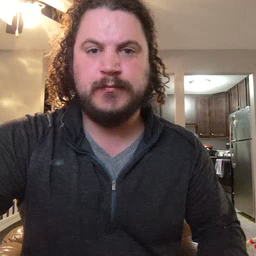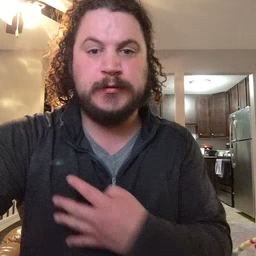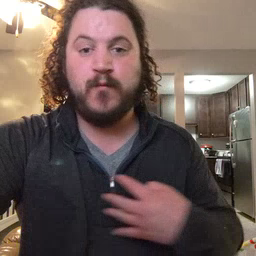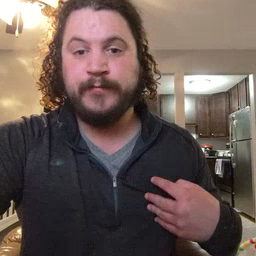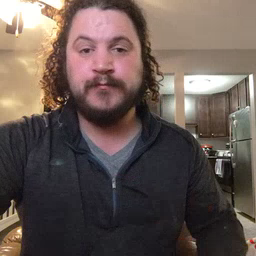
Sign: zebra